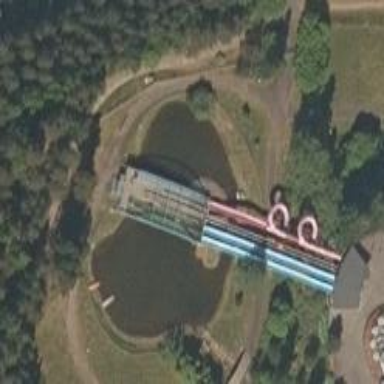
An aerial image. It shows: Water slide attraction.